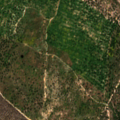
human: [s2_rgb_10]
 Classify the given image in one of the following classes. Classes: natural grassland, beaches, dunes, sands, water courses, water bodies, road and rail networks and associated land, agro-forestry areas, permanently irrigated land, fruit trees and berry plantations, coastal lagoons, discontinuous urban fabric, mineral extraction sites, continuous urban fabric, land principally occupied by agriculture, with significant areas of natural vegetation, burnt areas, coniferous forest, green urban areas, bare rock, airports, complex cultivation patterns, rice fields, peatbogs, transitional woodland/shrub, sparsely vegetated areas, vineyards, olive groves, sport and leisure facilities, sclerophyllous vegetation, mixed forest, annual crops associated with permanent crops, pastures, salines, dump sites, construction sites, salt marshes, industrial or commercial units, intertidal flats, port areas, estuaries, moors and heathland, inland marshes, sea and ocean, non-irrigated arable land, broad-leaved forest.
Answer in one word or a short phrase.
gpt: continuous urban fabric